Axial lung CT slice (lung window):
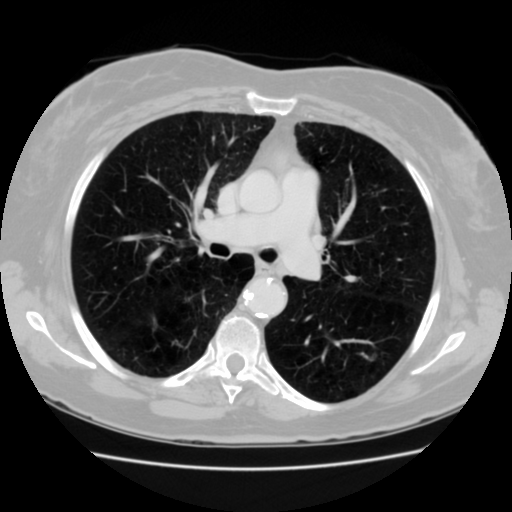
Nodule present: yes
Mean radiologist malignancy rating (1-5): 3